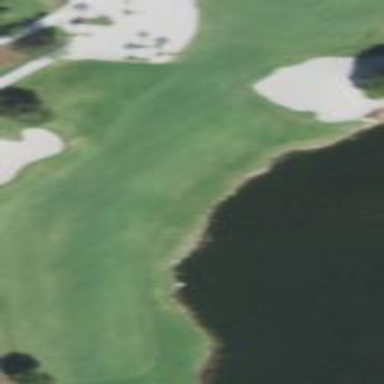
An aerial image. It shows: Golf fairway surrounded by grass.